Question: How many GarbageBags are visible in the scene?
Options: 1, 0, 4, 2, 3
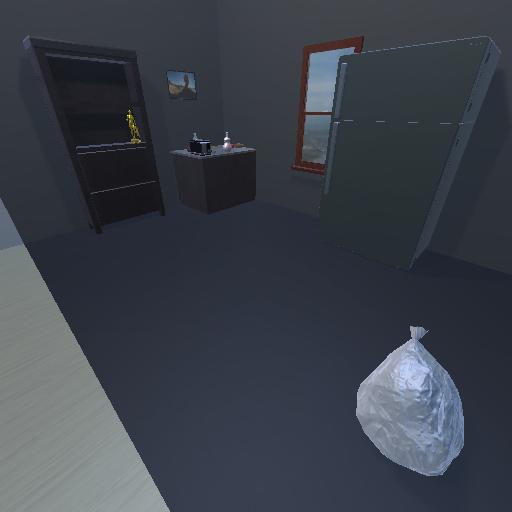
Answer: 1